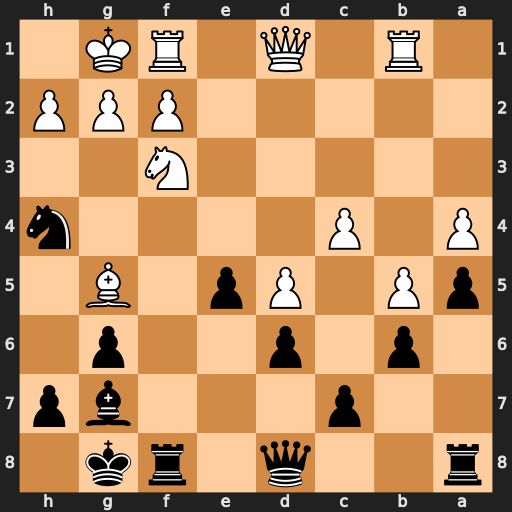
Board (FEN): r2q1rk1/2p3bp/1p1p2p1/pP1Pp1B1/P1P4n/5N2/5PPP/1R1Q1RK1
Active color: b
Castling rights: -
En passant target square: -
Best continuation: Nxf3+ Qxf3 Qxg5